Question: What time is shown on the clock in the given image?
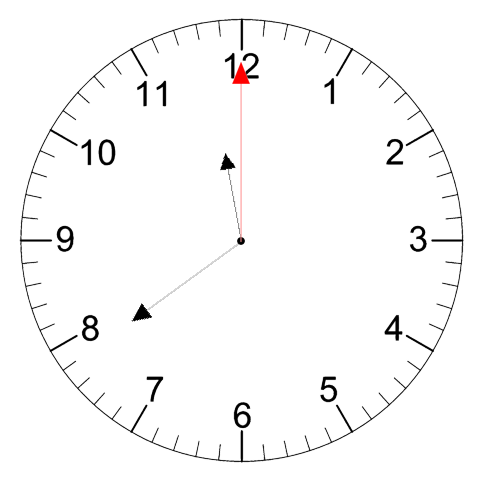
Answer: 11:39:00